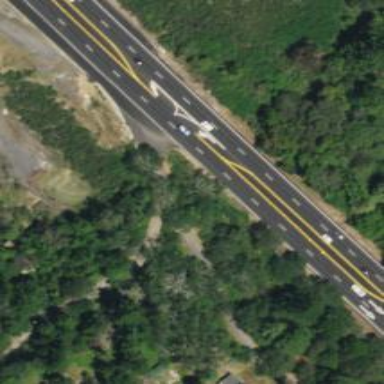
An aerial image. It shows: Trunk link road with asphalt surface.